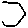
Label: hexagon